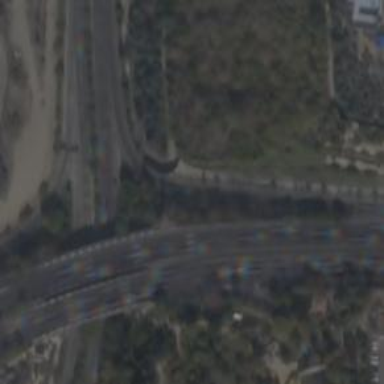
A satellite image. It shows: Motorway junction.